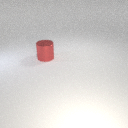
large red metal cylinder